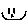
Label: smiley face